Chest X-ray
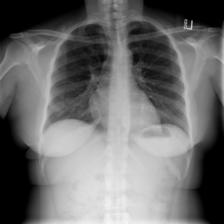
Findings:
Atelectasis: negative
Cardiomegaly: negative
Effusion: negative
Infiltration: negative
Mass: negative
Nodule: negative
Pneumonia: negative
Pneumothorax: negative
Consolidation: negative
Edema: negative
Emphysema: negative
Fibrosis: negative
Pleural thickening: negative
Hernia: negative